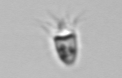
Label: Balanion